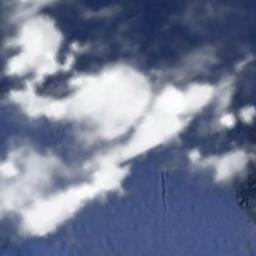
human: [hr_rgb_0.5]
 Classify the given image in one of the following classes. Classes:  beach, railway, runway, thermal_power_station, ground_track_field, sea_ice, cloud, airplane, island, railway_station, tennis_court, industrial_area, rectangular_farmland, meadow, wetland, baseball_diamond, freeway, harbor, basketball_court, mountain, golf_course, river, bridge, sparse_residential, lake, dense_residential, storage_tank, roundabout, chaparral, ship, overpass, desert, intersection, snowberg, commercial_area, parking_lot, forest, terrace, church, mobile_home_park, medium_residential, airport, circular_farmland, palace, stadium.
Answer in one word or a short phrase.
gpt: cloud